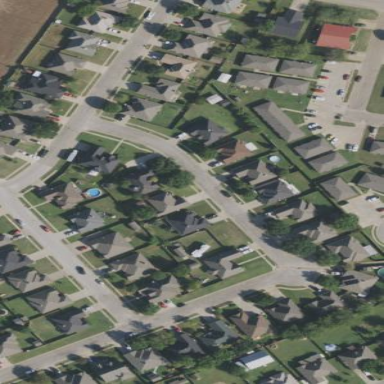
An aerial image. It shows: Residential area composed of single-family homes.